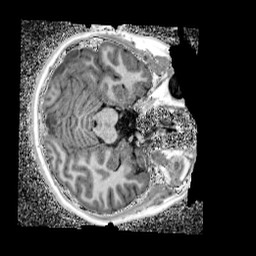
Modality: UNIT1_denoised
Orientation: axial
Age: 14
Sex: female
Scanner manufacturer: siemens
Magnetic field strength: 3 T
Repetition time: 4 s
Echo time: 0.00299 s